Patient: sex M, age 72
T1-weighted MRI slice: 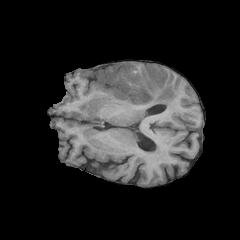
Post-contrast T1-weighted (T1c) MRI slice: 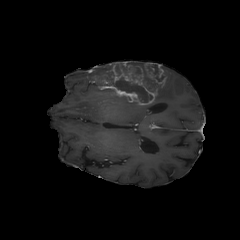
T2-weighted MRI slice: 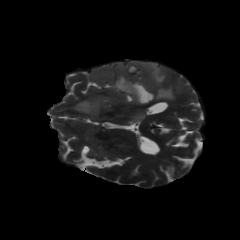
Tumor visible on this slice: yes
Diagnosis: Glioblastoma, IDH-wildtype
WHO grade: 4